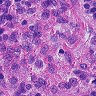
Metastatic tissue present: no